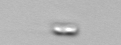
Label: Bacillariophyceae